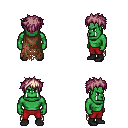
a pixel art fantasy rpg character, male body template, orc, green skin, brown tattered cape, red pants, white blonde bedhead hairstyle, black shoes, four views (front, back, left, right), 2x2 character sprite sheet, small pixel art, hard edges, no anti-aliasing